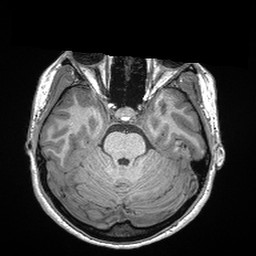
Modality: T1w
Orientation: coronal
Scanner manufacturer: siemens
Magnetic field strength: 3 T
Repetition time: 2.3 s
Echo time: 0.00298 s